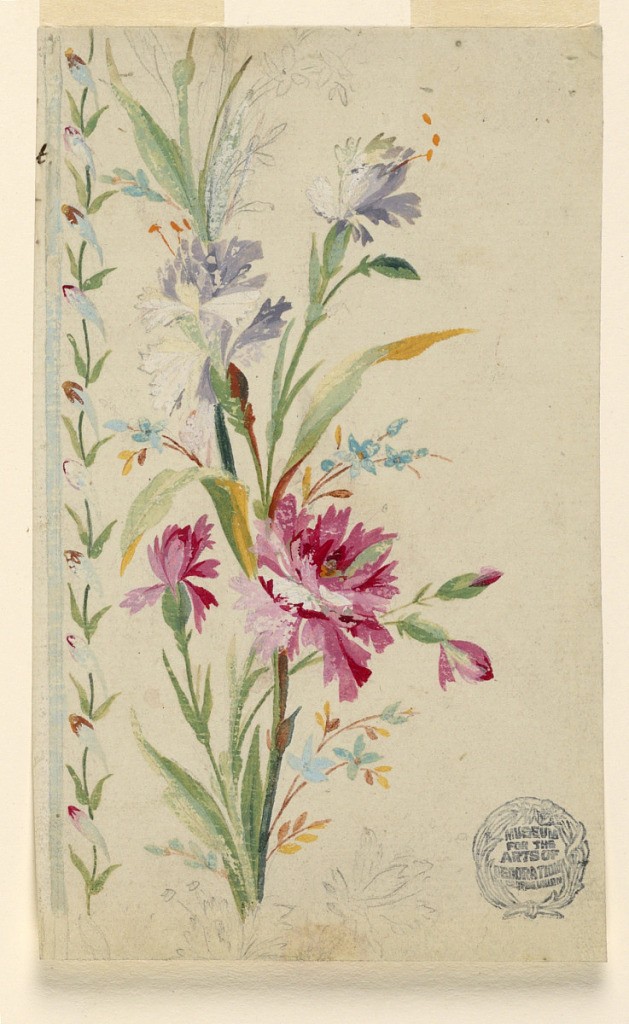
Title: Design for an Embroidered Vertical Border of the "Fabrique de St. Ruf"
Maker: Fabrique de Saint Ruf, Lyon, France
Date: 1775–1790
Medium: Graphite, brush and gouache on paper
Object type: Drawing
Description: A stripe and a garland rise at left. A row of flowers at right.